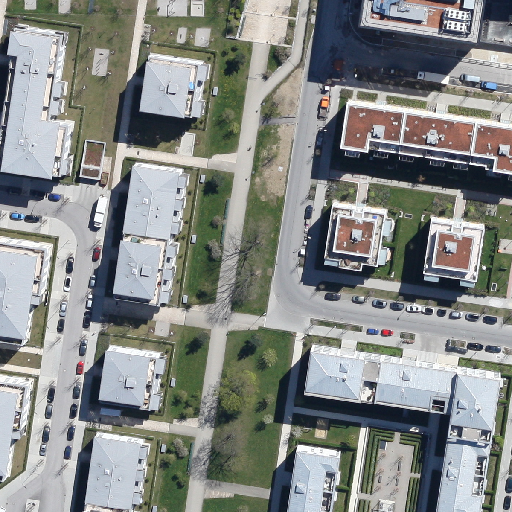
Referring expression: car in the parking area